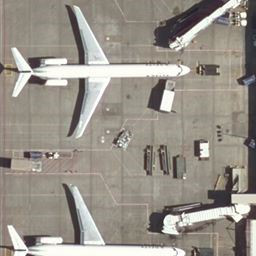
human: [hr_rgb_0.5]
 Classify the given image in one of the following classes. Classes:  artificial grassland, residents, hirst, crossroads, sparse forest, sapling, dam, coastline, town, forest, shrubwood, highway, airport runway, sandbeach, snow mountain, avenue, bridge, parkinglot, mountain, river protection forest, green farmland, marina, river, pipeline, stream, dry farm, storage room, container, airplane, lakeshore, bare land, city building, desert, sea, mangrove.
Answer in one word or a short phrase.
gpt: airplane